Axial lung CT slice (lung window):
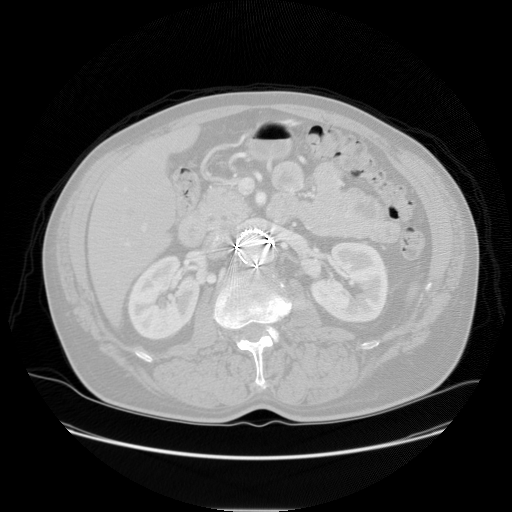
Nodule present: no